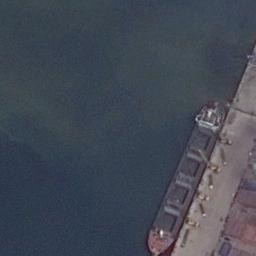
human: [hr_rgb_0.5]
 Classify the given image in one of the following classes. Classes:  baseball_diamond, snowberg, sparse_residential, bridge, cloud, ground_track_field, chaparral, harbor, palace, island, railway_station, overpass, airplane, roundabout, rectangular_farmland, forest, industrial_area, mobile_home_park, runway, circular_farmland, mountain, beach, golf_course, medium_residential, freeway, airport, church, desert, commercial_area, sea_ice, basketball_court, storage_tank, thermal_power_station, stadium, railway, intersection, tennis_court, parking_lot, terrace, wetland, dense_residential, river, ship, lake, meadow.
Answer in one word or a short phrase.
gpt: ship